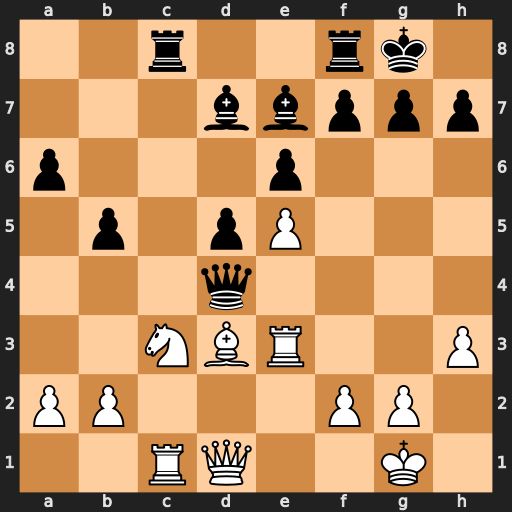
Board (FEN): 2r2rk1/3bbppp/p3p3/1p1pP3/3q4/2NBR2P/PP3PP1/2RQ2K1
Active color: w
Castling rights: -
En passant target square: -
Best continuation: Bxh7+ Kxh7 Qxd4